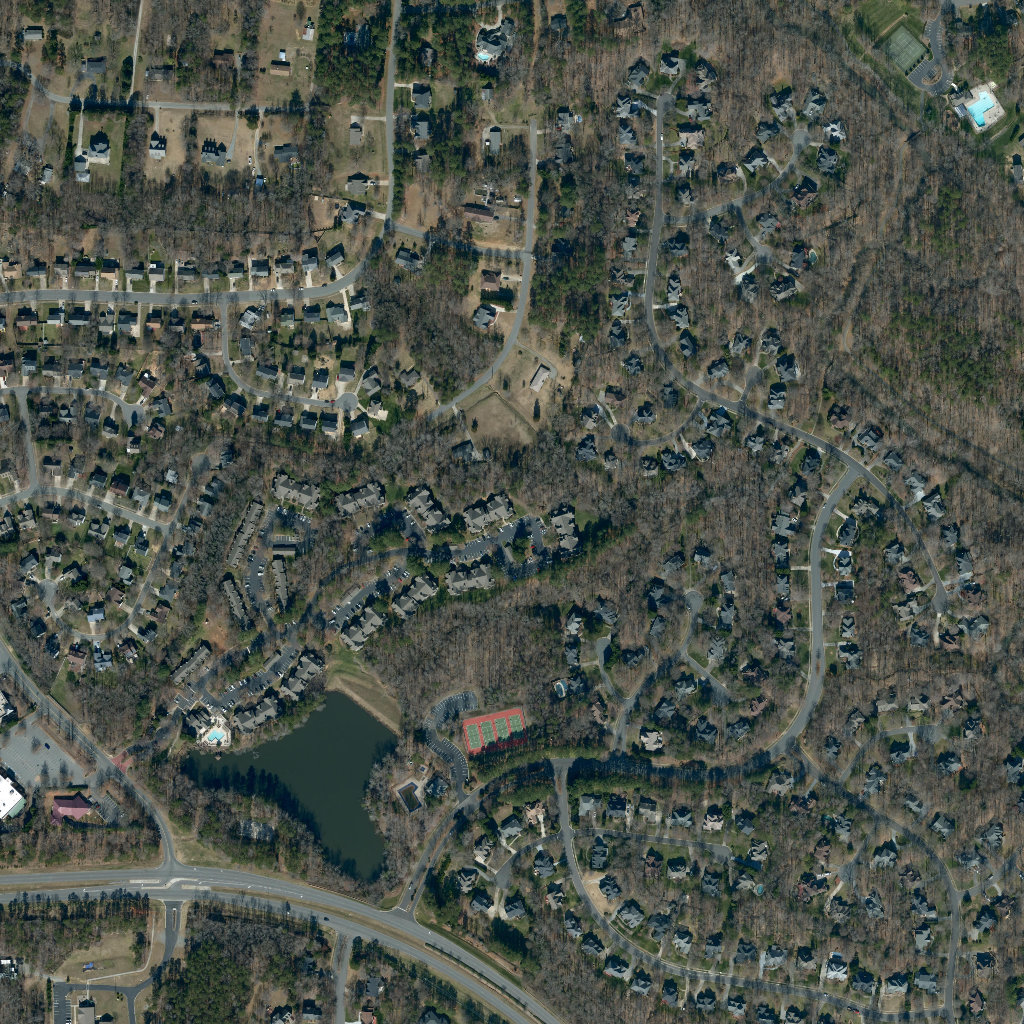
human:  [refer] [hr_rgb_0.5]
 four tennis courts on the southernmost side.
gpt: <box>[[45, 69, 51, 73, 0]]</box>

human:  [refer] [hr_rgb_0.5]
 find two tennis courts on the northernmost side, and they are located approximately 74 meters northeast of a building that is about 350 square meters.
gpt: <box>[[85, 2, 90, 7, 0]]</box>